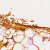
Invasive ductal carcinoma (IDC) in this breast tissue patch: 0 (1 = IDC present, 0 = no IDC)